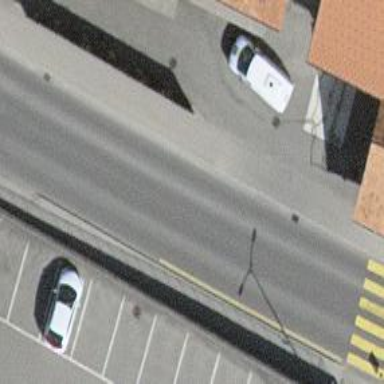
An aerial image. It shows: Sidewalk with public transport platform.